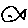
Label: fish